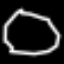
Label: octagon